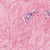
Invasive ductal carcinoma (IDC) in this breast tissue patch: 0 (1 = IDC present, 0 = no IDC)